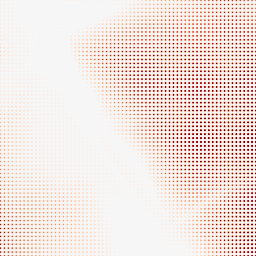
Category: morphological
Decomposition family: rolling_ball
Decomposition parameters: radius: 200
Upsampling method: sinc_blackman
Upsampling parameters: scale: 8
kernel_size: 4
Upsampling scale: 8